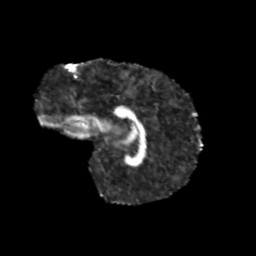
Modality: FA
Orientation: sagittal
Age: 10
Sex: male
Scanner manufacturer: siemens
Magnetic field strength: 3 T
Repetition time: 3.8 s
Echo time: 0.07 s